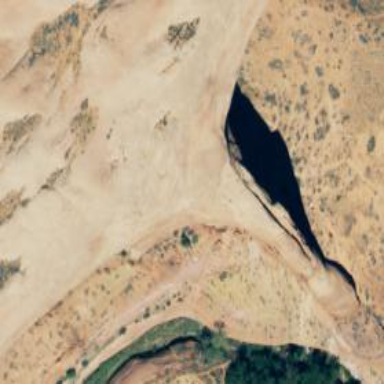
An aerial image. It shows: Attraction known as natural arch.